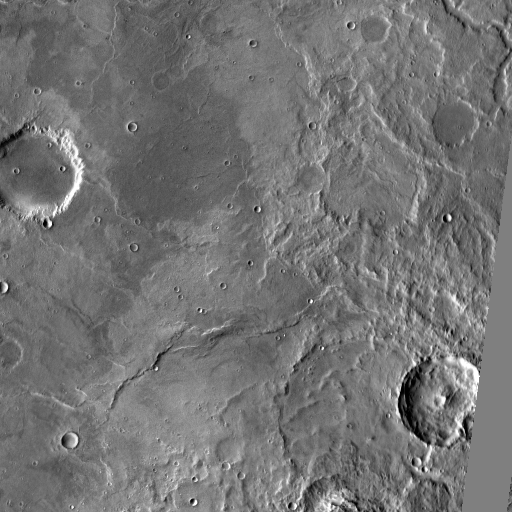
Crater classes present: Background, Other, Layered, Buried, Secondary